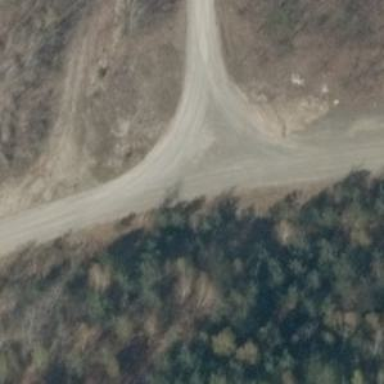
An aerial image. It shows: Abandoned railway.